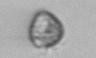
Label: Ciliophora